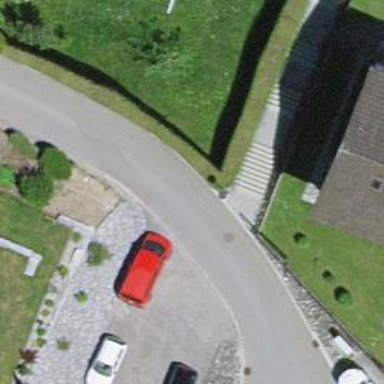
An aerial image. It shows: Set of steps on the road.